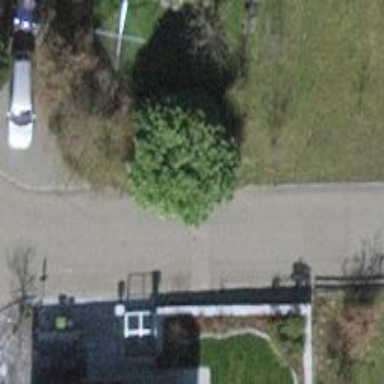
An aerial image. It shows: Urban tree adds touch of nature to the surroundings.